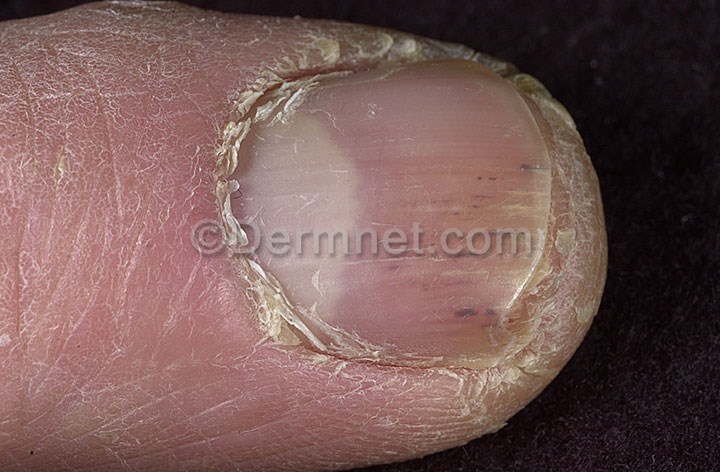
Disease: Nail Fungus and other Nail Disease